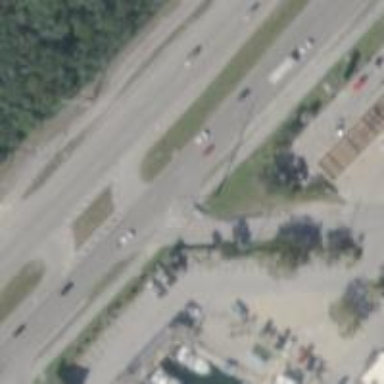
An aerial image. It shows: Trunk link highway.